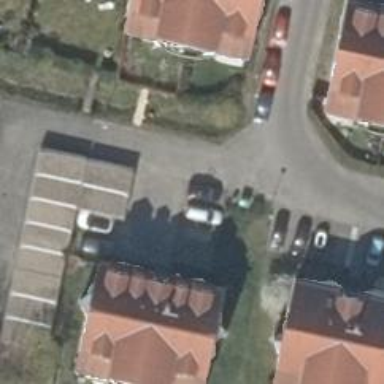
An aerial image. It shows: Road serving as parking aisle.